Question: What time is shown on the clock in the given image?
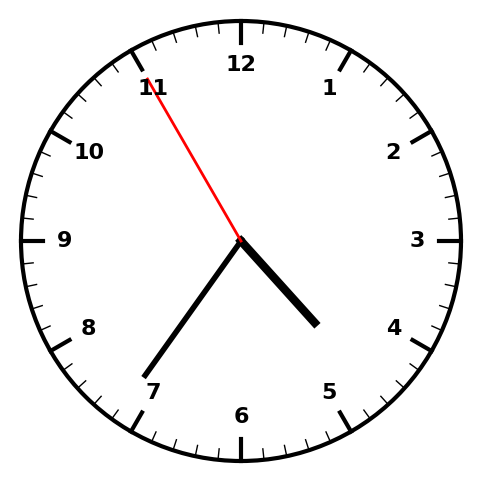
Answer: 04:35:55